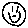
Label: smiley face